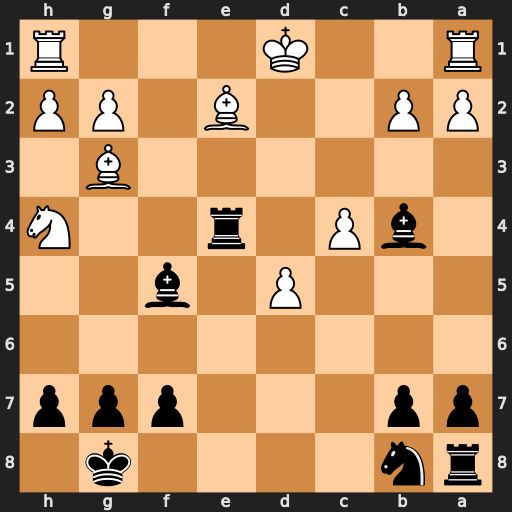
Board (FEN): rn4k1/pp3ppp/8/3P1b2/1bP1r2N/6B1/PP2B1PP/R2K3R
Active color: b
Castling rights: -
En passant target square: -
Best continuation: Rd4+ Kc1 Bd2+